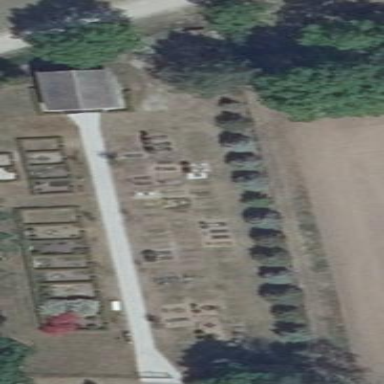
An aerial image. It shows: Cemetery.